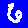
Digit: 6